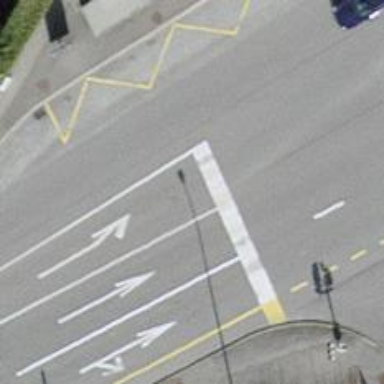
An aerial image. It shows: Road with traffic signals.